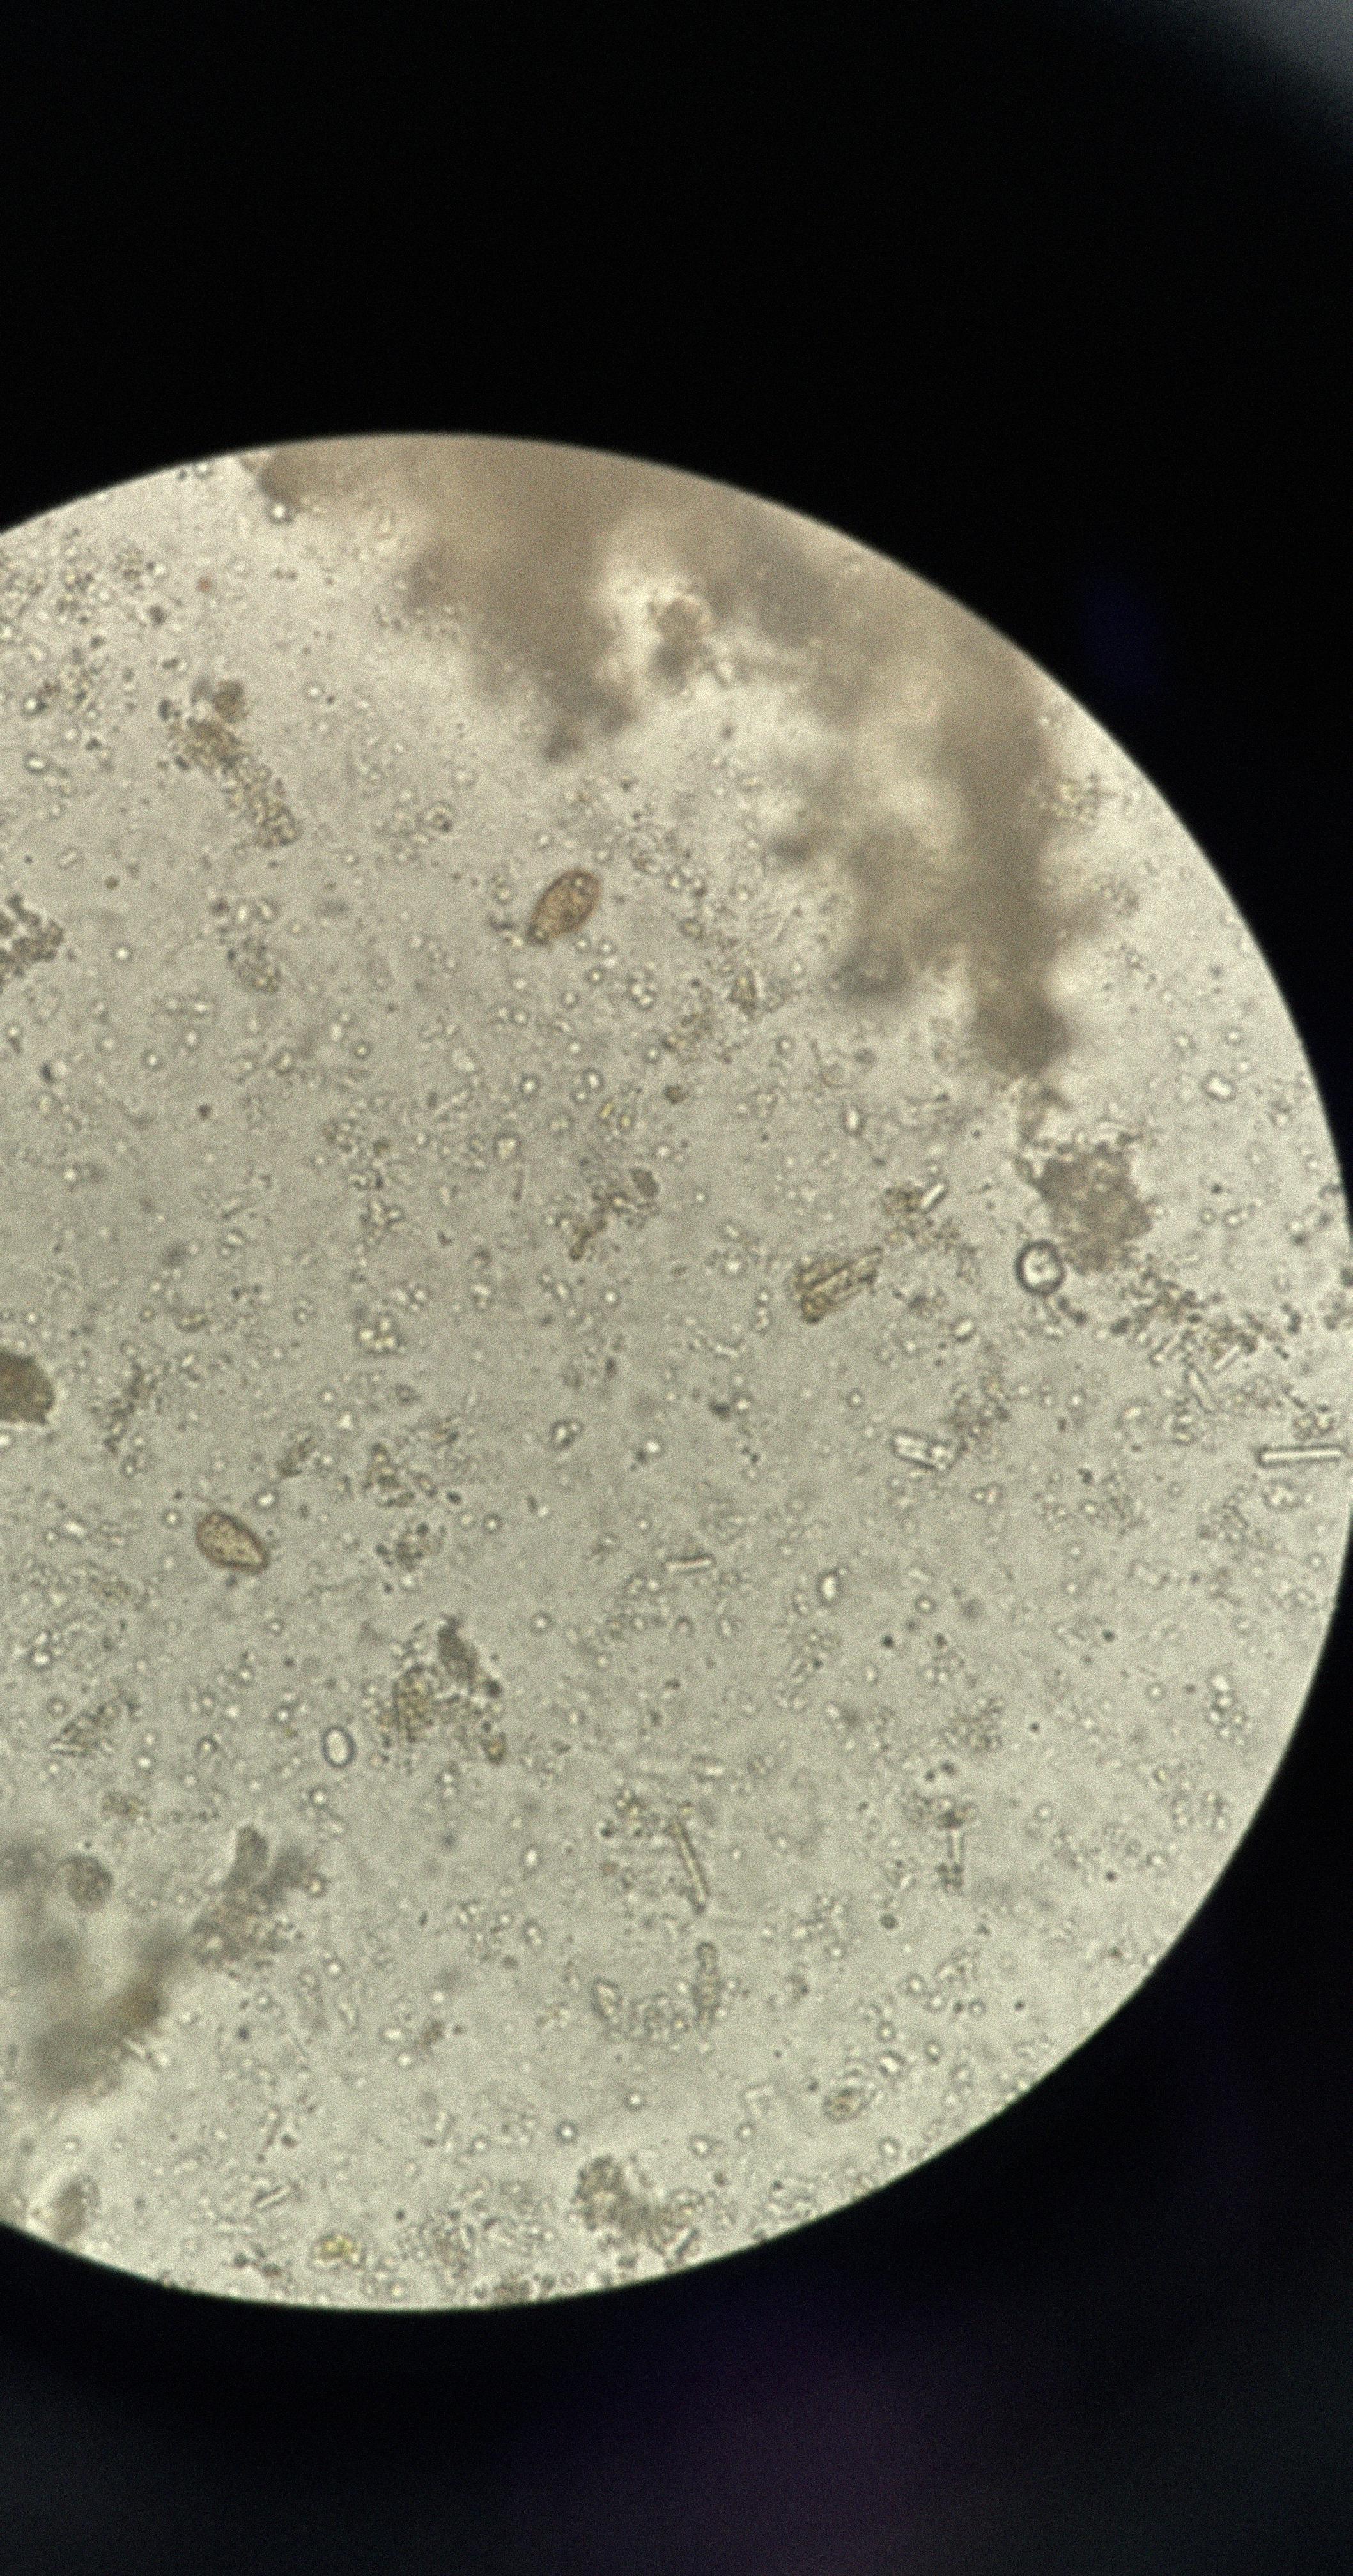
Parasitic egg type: Opisthorchis viverrine